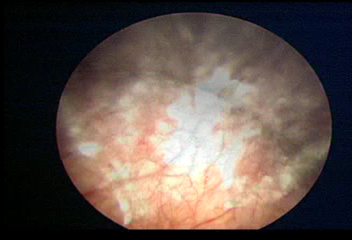
Modality: WLC
Class: Normal mucosa
Bladder cancer association: No